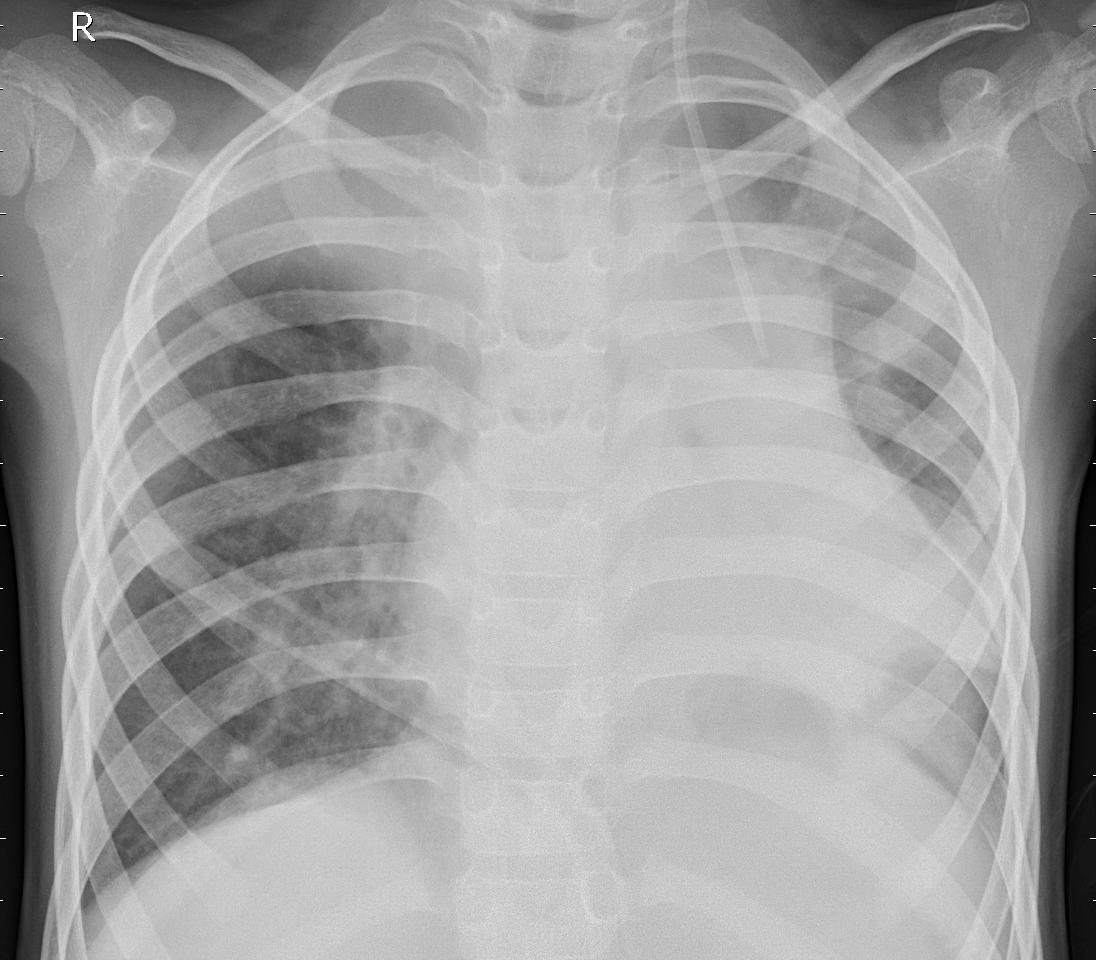
Diagnosis: PNEUMONIA